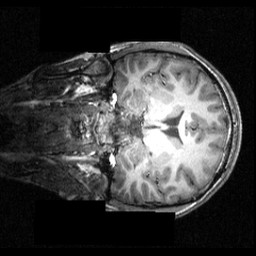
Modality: T1w
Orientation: coronal
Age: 18
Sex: male
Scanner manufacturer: siemens
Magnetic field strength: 3.951 T
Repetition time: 1.5 s
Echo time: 0.00335 s